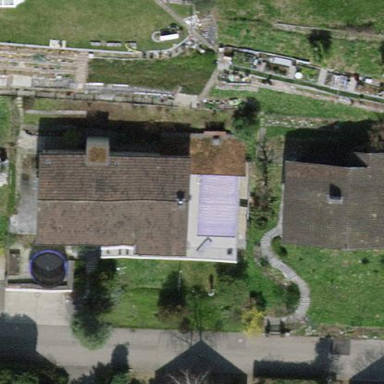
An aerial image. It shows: Residential building with grey gabled roof.